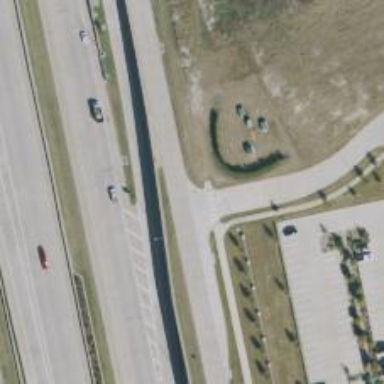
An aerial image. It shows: Secondary road with frontage road.